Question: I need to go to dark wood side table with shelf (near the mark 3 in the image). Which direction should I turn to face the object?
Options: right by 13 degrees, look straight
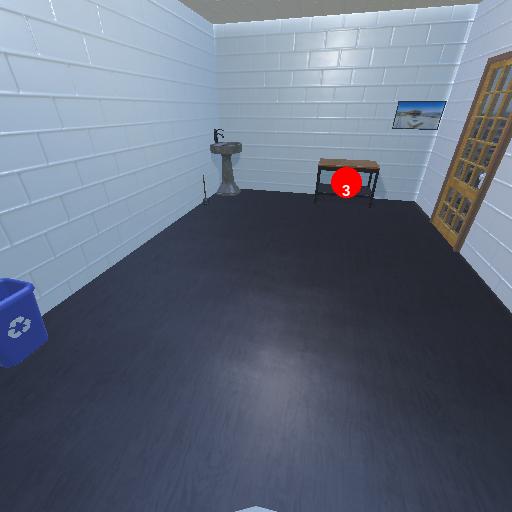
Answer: right by 13 degrees